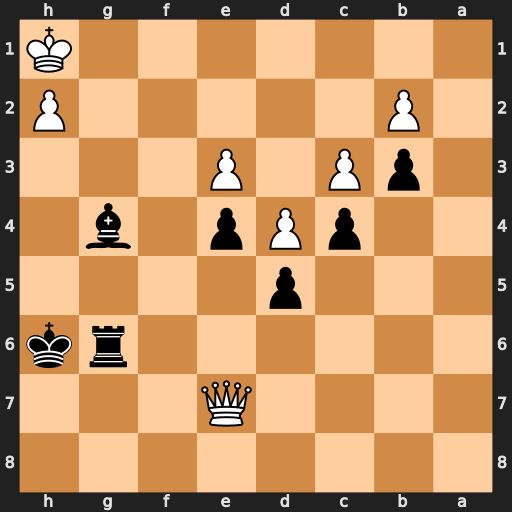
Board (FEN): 8/4Q3/6rk/3p4/2pPp1b1/1pP1P3/1P5P/7K
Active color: b
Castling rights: -
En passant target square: -
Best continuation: Bf3#